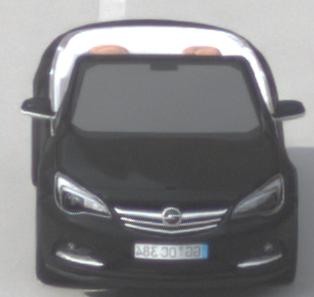
Make: Opel
Model: Cascada 1.4 Turbo
Detailed model: Cascada
Model produced from: 2013/03
Model produced until: 2015/01
Doors: 2
Color: black
Road condition: dry road
Daytime: morning or afternoon
Contrast: low contrast